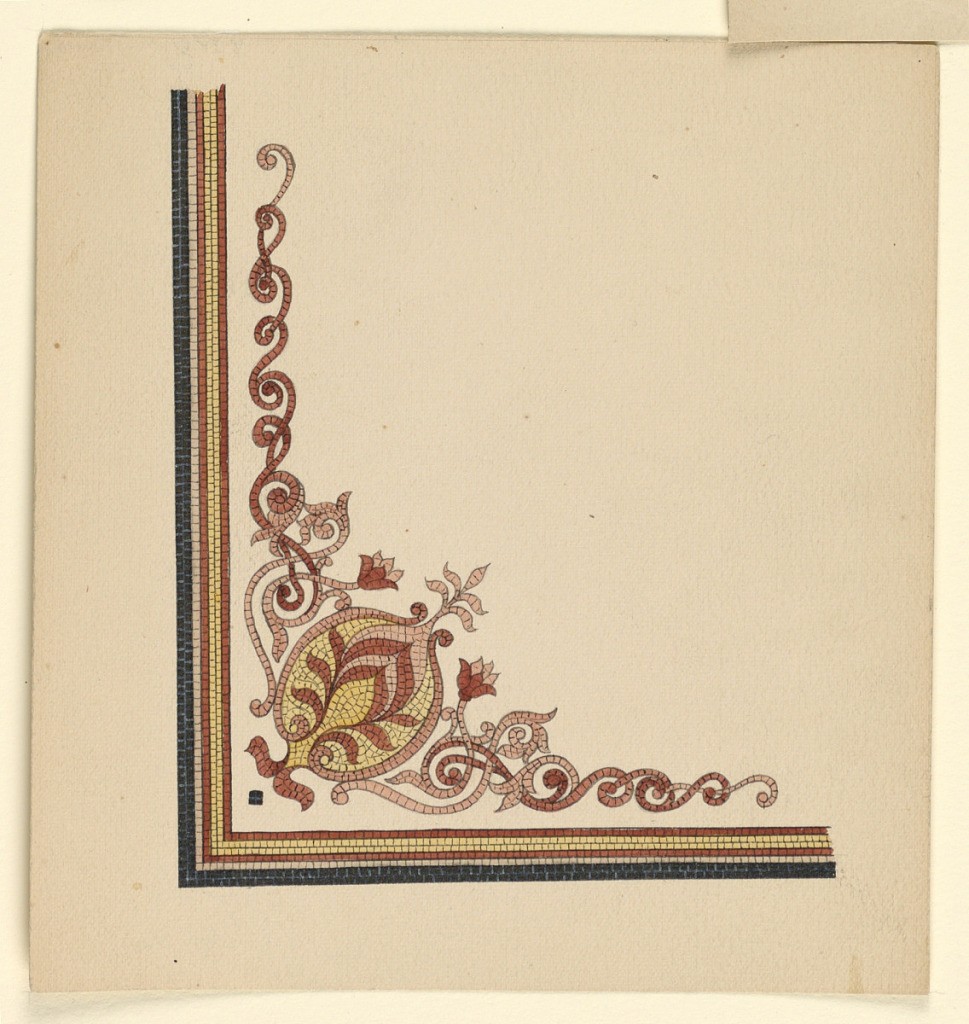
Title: Corner Design for Mosaic Floor
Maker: Frederick Krieg, American, b. Germany 1852–1932
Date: ca. 1900
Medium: Brush and watercolor, black and white gouache, pen and black ink, graphite on white wove paper
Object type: Drawing
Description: Corner border with floral and vine ornaments.